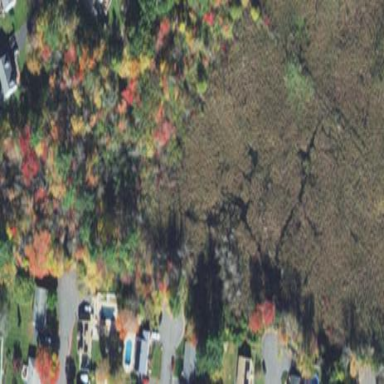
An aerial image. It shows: Wetland area.